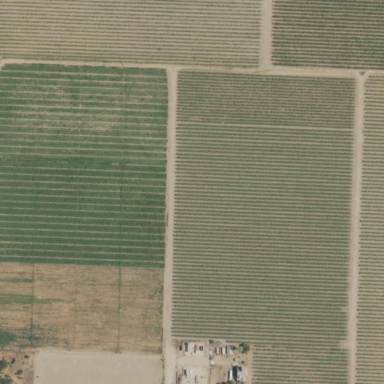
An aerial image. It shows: Beautiful vineyard in the countryside.